Question: I am showing post on wall, and the like, dislike buttons that have to show the number of likes and dislikes on it. The data of post is coming from different API at once. But the values of like and dislike is coming from different API. And for like dislikes of each post has an id which is fed to API and then hit. So, for each post this API is being hit means equal to the number of cells. So i used dispatch queue but it is showing shuffled values in array, and without dispatch queue, it is giving correct values but table gets paused and very slow while scrolling. How to solve this issue, please guide.
Here is the code.
'''
-(UITableViewCell *) tableView:(UITableView *)tableView cellForRowAtIndexPath:(NSIndexPath *)indexPath
{
static NSString *CellIdentifier = @"Cell";
Cell *cell = (Cell*)[self.mPublicFriendTable dequeueReusableCellWithIdentifier:nil];
if (cell == nil) {
cell = [[Cell alloc] initWithStyle:UITableViewCellStyleDefault reuseIdentifier:CellIdentifier];
}
else{
cell = [[Cell alloc] initWithStyle:UITableViewCellStyleDefault reuseIdentifier:CellIdentifier];
}
cell.contentView.backgroundColor = [UIColor colorWithPatternImage:[UIImage imageNamed:@"text_boxbg.png"]];
cell.selectionStyle = UITableViewCellSelectionStyleNone;
cell.mLblName.frame = CGRectMake(50, 9, 150, 18);
cell.mLblTxt.frame = CGRectMake(50, 26, 218, 29);
if (indexPath.section == [self.mArrLike count])
{
cell.textLabel.text = @"Load More...";
} else
{
strLk = [self.mArrLike objectAtIndex:indexPath.section];
strDLk = [self.mArrDislike objectAtIndex:indexPath.section];
// NSLog(@"mARRUname:%d", [self.mArrUName count]);
cell.mLblName.text = [self.mArrUName objectAtIndex:indexPath.section];
CGSize size = [cell.mLblName.text sizeWithFont:[UIFont boldSystemFontOfSize:20.0]];
cell.mLblImg.frame = CGRectMake(size.width+20,14, 9, 14);
NSString *imageUrlString = [self.mArrProfileImg objectAtIndex:indexPath.section];
NSLog(@"counter at:%d",indexPath.section);
asyncImageView = [[AsyncImageView alloc]initWithFrame:CGRectMake(9, 9, 37, 37)];
[asyncImageView loadImageFromURL:[NSURL URLWithString:imageUrlString]];
[cell.contentView addSubview:asyncImageView];
cell.mLblTxt.text = [self.mArrText objectAtIndex:indexPath.section];
cell.mLblDate.text = [self.mArrDate objectAtIndex:indexPath.section];
cell.mLblTimeImg.backgroundColor = [UIColor colorWithPatternImage:[UIImage imageNamed:@"message.png"]];
cell.mLblDate.textColor = [UIColor colorWithRed:109.0/255.0 green:218.0/255.0 blue:250.0/255.0 alpha:1.0];
[cell.mBtnLike setImage:[UIImage imageNamed:@"thumb_up.png"] forState:UIControlStateNormal];
[cell.mBtnLike addTarget:self action:@selector(like:) forControlEvents:UIControlEventTouchUpInside];
//[cell.mBtnLike setBackgroundColor:[UIColor colorWithRed:47.0/255.0 green:200.0/255.0 blue:247.0/255.0 alpha:1.0]];
[cell.mBtnLike setTitleEdgeInsets:UIEdgeInsetsMake(0, 0, 0, -10)];
cell.mBtnLike.imageEdgeInsets = UIEdgeInsetsMake(0, -10, 0, 0);
[cell.mBtnLike setTitle:strLk forState:UIControlStateNormal];
[cell.mBtnDislike setImage:[UIImage imageNamed:@"thumb_down.png"] forState:UIControlStateNormal];
[cell.mBtnDislike addTarget:self action:@selector(dislike) forControlEvents:UIControlEventTouchUpInside];
//[cell.mBtnDislike setBackgroundColor:[UIColor colorWithRed:47.0/255.0 green:200.0/255.0 blue:247.0/255.0 alpha:1.0]];
[cell.mBtnDislike setTitleEdgeInsets:UIEdgeInsetsMake(0, 0, 0, -10)];
cell.mBtnDislike.imageEdgeInsets = UIEdgeInsetsMake(0, -15, 0, 0);
[cell.mBtnDislike setTitle:strDLk forState:UIControlStateNormal];
[cell.mBtnShare setImage:[UIImage imageNamed:@"back_icon.png"] forState:UIControlStateNormal];
[cell.mBtnShare addTarget:self action:@selector(share) forControlEvents:UIControlEventTouchUpInside];
//[cell.mBtnShare setBackgroundColor:[UIColor colorWithRed:47.0/255.0 green:200.0/255.0 blue:247.0/255.0 alpha:1.0]];
cell.mBtnShare.imageEdgeInsets = UIEdgeInsetsMake(0, 0, 0, -35);
[cell.mBtnShare setTitleEdgeInsets:UIEdgeInsetsMake(0, -50, 0, 0)];
[cell.mBtnShare setTitle:@"" forState:UIControlStateNormal];
[cell.mBtnComm setImage:[UIImage imageNamed:@"chat_icon.png"] forState:UIControlStateNormal];
[cell.mBtnComm addTarget:self action:@selector(comments) forControlEvents:UIControlEventTouchUpInside];
//[cell.mBtnComm setBackgroundColor:[UIColor colorWithRed:47.0/255.0 green:200.0/255.0 blue:247.0/255.0 alpha:1.0]];
[cell.mBtnComm setTitleEdgeInsets:UIEdgeInsetsMake(0, -52, 0, 0)];
cell.mBtnComm.imageEdgeInsets = UIEdgeInsetsMake(0, 0, 0, -50);
[cell.mBtnComm setTitle:@"30" forState:UIControlStateNormal];
}
return cell;
}
- (void)tableView:(UITableView *)tableView willDisplayCell:(UITableViewCell *)cell forRowAtIndexPath:(NSIndexPath *)indexPath
{
NSLog(@"count like:%d", [self.mArrLike count]);
NSLog(@"count uname:%d", [self.mArrUName count]);
if(indexPath.section == ([self.mArrLike count]-1))
{
[self loadData:indexPath.section];
}
}
-(void)loadData:(int)indexVal;
{
status = [NSString stringWithFormat:@"get"];
[self.mButtonsStatusDict setObject:status forKey:@"status"];
[self.mButtonsPidDict setObject:[self.mArrPid objectAtIndex:indexVal] forKey:@"pid"];
dispatch_queue_t queue = dispatch_get_global_queue(DISPATCH_QUEUE_PRIORITY_HIGH, 0ul);
dispatch_async(queue, ^{
self.mButtonsDict = [MyEventApi likeDislike:self.mButtonsUidDict post:self.mButtonsPidDict postStatus:self.mButtonsStatusDict];
NSLog(@"buttons data dict:%@", self.mButtonsDict);
dispatch_sync(dispatch_get_main_queue(), ^{
[self.mArrLike addObject: [self.mButtonsDict valueForKey:@"like"]];
[self.mArrDislike addObject: [self.mButtonsDict valueForKey:@"dislike"]];
NSLog(@"arrLike count:%d", [self.mArrLike count]);
// strLk = [self.mArrLike objectAtIndex:indexPath.section];
// strDLk = [self.mArrDislike objectAtIndex:indexPath.section];
[self.mPublicFriendTable reloadData];
});
});
}
'''
Tried with dispatch queue and asynchronous json also, but doesn't get proper results.
Please guide for the above thanks in advance.

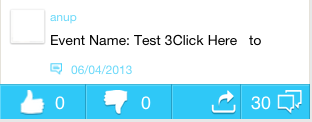
Answer: -Declare Variable inside your .h file as 'int serialIndexVal;'
-maintain a serialIndexVal which will keep track of indexVal...
'''
serialIndexVal++;
indexVal=serialIndexVal;
'''
Put below code inside GCD block
'''
__block NSString *status = [NSString stringWithFormat:@"get"];
[self.mButtonsStatusDict setObject:status forKey:@"status"];
[self.mButtonsPidDict setObject:[self.mArrPid objectAtIndex:indexVal] forKey:@"pid"];
'''
-On viewWillDisappear make your 'serialIndexVal=0'; again.